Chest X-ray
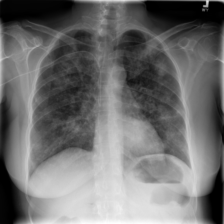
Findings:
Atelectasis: negative
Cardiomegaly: negative
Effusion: negative
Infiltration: positive
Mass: negative
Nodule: negative
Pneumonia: positive
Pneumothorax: negative
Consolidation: negative
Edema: negative
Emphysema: negative
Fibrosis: negative
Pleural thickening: negative
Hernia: negative